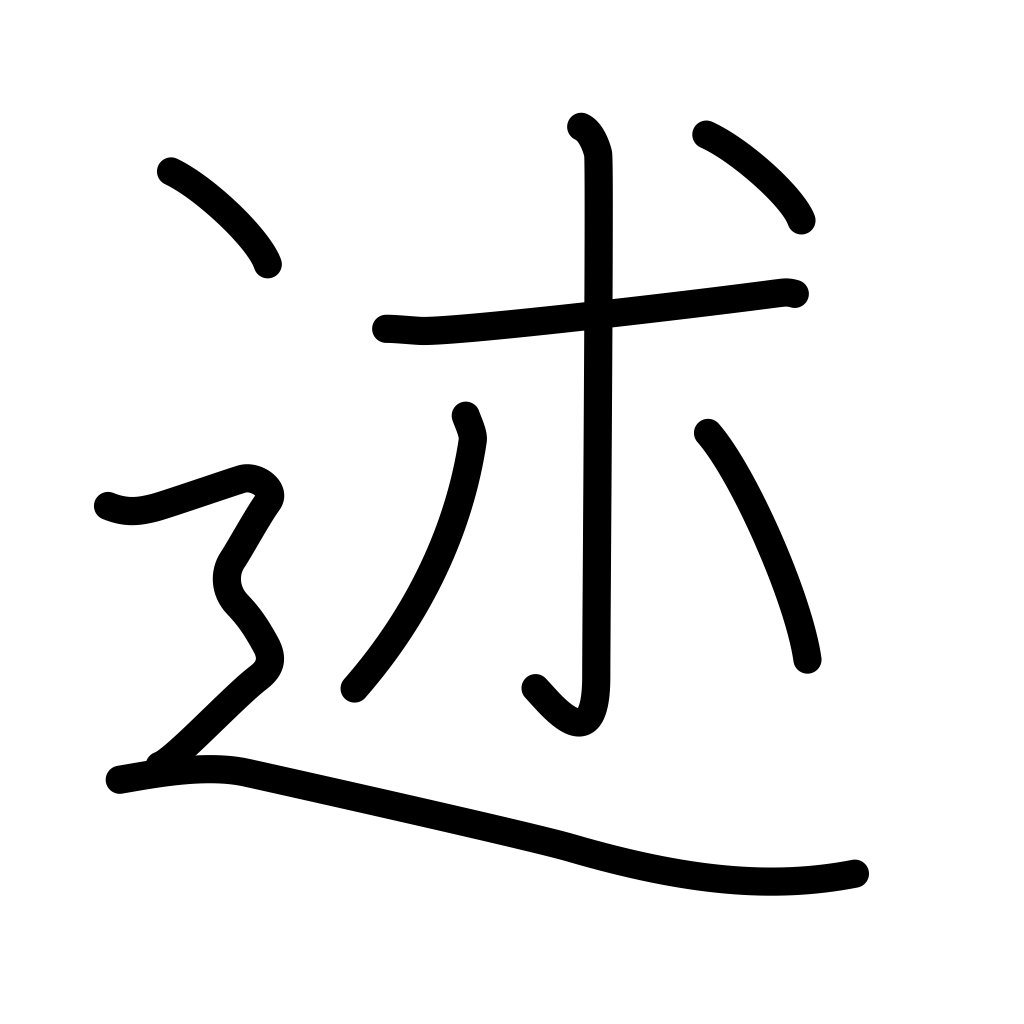
Meaning: mention, state, speak, relate